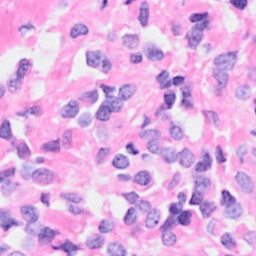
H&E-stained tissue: Breast